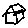
Label: house